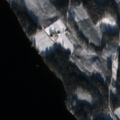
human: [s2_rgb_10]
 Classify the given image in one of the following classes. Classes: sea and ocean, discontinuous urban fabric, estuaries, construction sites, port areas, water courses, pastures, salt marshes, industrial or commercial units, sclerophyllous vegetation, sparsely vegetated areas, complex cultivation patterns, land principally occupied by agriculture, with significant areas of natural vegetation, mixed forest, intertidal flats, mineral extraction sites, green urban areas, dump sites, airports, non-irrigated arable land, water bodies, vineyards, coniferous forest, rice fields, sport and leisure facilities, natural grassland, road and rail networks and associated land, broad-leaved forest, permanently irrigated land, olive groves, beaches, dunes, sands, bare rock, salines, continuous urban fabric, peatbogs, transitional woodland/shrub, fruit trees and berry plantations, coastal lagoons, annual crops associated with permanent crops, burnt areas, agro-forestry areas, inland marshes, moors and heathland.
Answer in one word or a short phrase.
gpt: coniferous forest, mixed forest, transitional woodland/shrub, water bodies